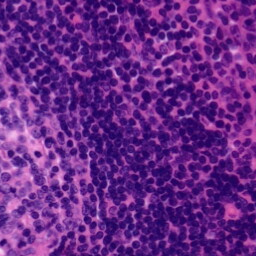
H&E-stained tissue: Tonsil